Question: I want to prevent the deletion of shared preferences or database on clear such that it will clear only when the app is uninstalled. How can I keep shared preference safe on app. clear?

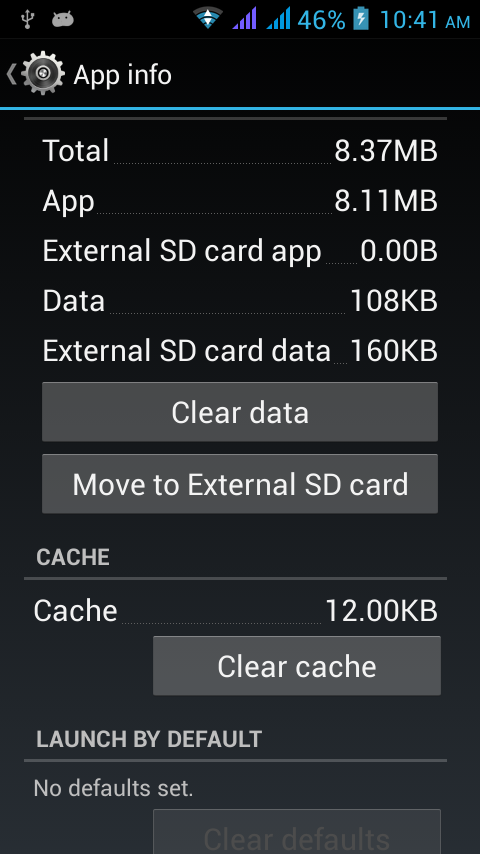
Answer: It is worth noting that there are three types of data clearing in Android, of which your application has no control over:
- - -
Clear data will clear everything under the application's working directory. This includes any shared preferences, databases and files saved by the application which reside in the application directory. This will also clear the application's cache, as it is also part of the application's working directory.
The application has access to a cache directory to save files to, mainly for the purpose of caching such as generated images or temporary files.
This options will clear any intents registered to this application.
Uninstalling an application will clear all three sets of data. Therefore the only way to maintain data between installs is to save it to external storage, but note that both the user and every application has access to the external storage and therefore may be modified or deleted at any point.
Links worth reading:
<URL>
<URL>
<URL>